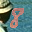
Label: 8